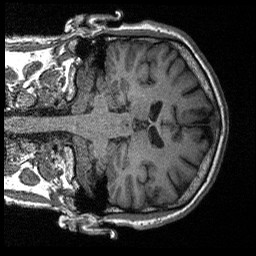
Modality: T1w
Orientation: coronal
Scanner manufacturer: siemens
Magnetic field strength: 3 T
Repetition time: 2.3 s
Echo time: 0.00226 s